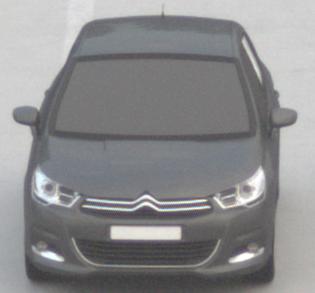
Make: Citroen
Model: C4 VTi 95
Detailed model: C4 (II)
Model produced from: 2012/08
Model produced until: 2013/06
Doors: 5
Color: gray
Road condition: dry road
Daytime: morning or afternoon
Contrast: low contrast